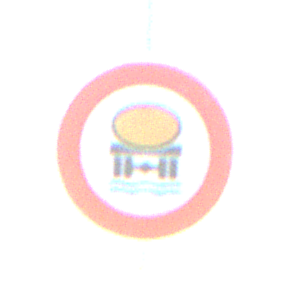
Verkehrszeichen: VerbotFahrzeugeWassergefaehrdenderLadung
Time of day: SunriseSunset
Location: Outdoor (Nature)
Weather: Clear
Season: NotSpecified
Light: Natural